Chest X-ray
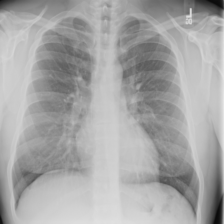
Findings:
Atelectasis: negative
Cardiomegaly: negative
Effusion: negative
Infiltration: negative
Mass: negative
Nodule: negative
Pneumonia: negative
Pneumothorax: negative
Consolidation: negative
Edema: negative
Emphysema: negative
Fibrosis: negative
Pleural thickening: negative
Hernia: negative